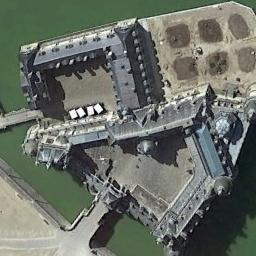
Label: palace